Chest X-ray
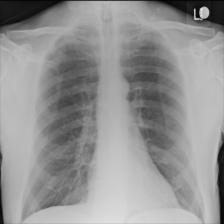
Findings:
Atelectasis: negative
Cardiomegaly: negative
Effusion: negative
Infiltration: negative
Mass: negative
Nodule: negative
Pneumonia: negative
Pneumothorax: negative
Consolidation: negative
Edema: negative
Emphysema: negative
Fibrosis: negative
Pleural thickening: negative
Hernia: negative